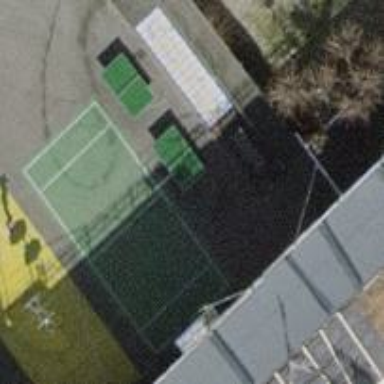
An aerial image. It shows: Pitch for leisure activities.